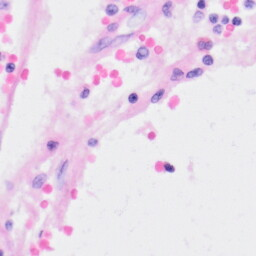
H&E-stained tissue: Kidney